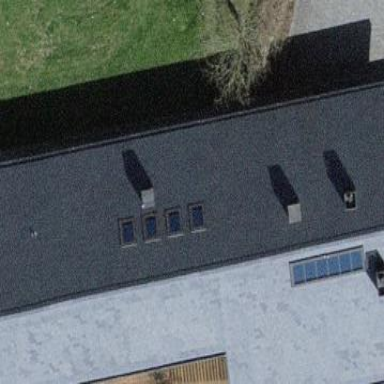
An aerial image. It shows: Simple house.